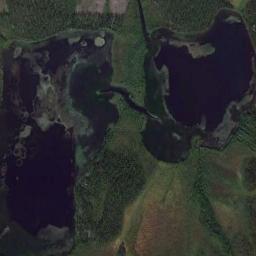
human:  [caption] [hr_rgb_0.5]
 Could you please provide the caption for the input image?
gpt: Some lakes of different sizes and colors lies in the dense forest .

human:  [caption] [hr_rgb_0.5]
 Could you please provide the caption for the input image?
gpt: There are many lakes of different shapes and sizes .

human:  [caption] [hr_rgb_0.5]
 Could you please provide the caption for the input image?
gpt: There are two lakes in the picture .

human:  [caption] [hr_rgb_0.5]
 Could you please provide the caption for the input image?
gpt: Two connected irregularly shaped blue lakes separate the green forest .

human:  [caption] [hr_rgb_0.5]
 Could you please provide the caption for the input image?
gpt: There are green meadows and forests around the lakes .